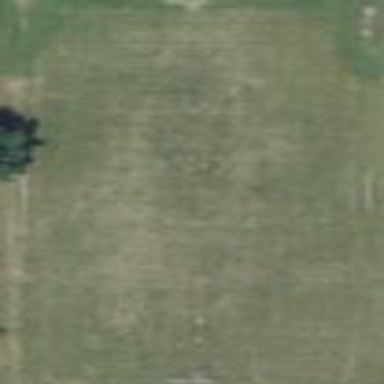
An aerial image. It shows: Grass pitch used for American football and soccer recreational activities.